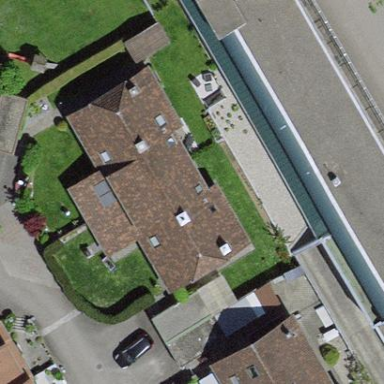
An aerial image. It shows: Semi-detached house.